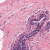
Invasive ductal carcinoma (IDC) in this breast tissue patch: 0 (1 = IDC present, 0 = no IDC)